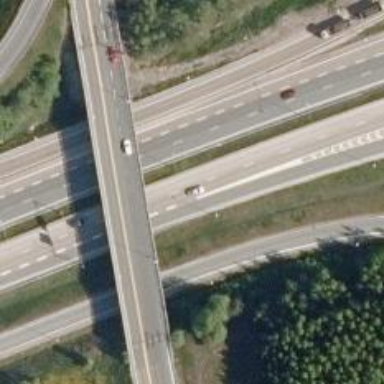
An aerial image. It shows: Motorway junction.